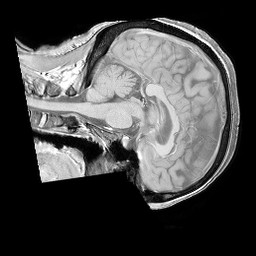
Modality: T1w
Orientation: sagittal
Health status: ill
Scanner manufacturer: philips
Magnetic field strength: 3 T
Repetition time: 0.3787 s
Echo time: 0.002908 s